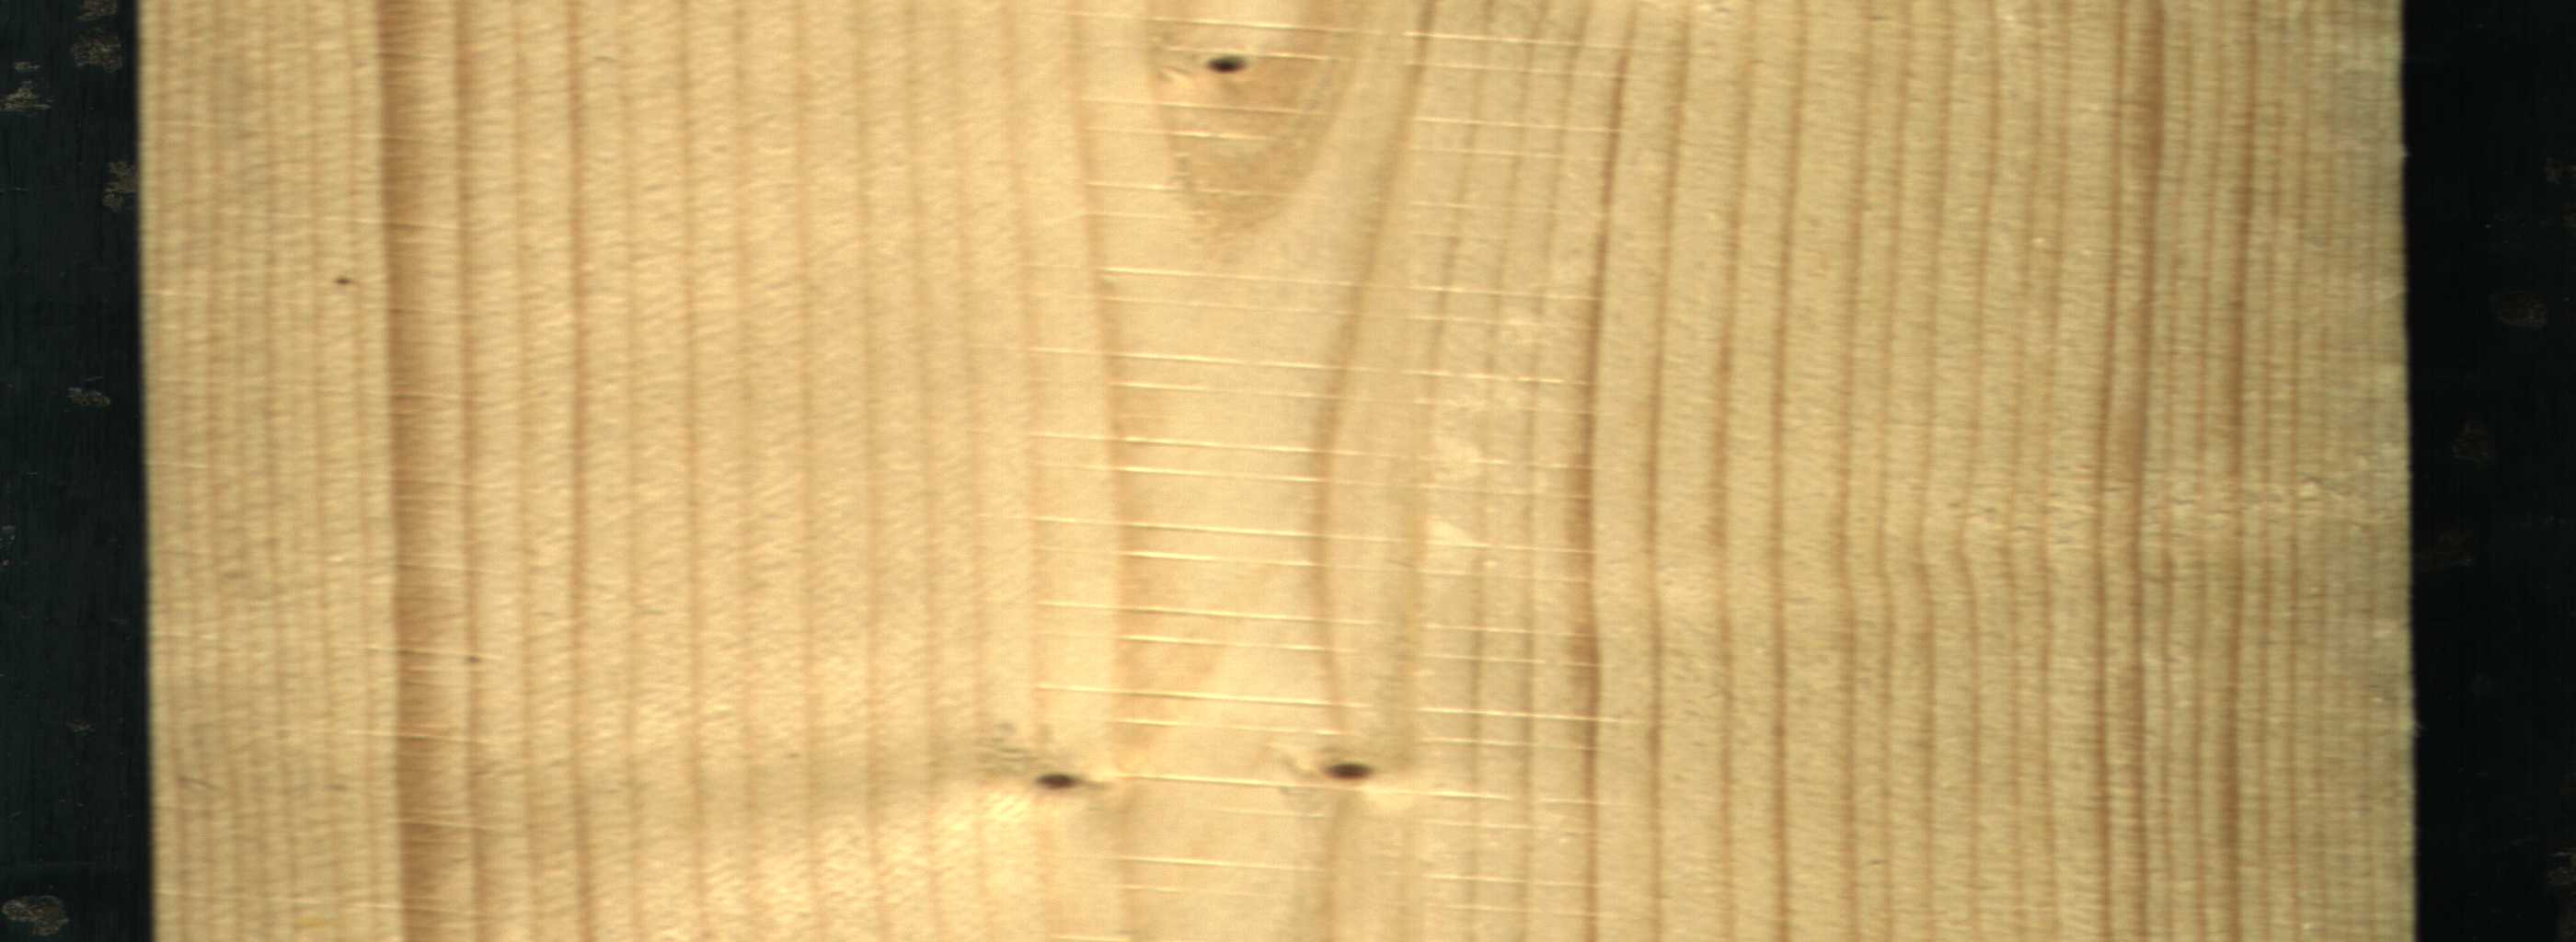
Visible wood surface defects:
Live_Knot
Live_Knot
Live_Knot